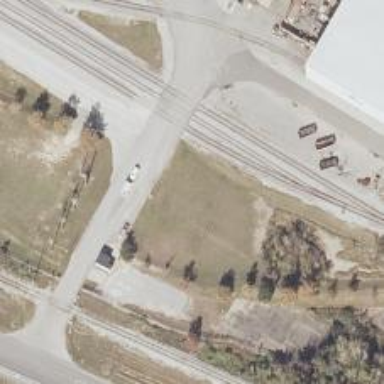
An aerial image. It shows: Railway siding for service.